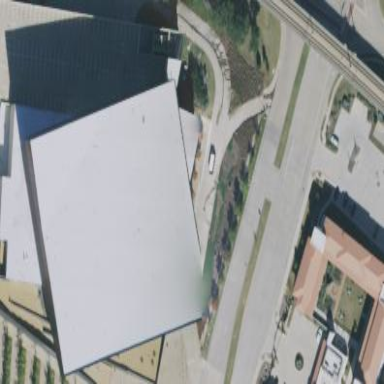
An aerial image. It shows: Conference center building.